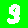
Digit: 9